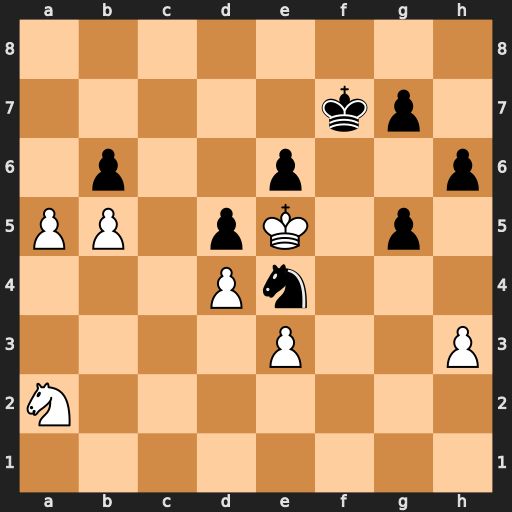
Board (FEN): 8/5kp1/1p2p2p/PP1pK1p1/3Pn3/4P2P/N7/8
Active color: w
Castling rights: -
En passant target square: -
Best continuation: a6 Ke7 Nb4